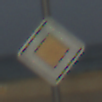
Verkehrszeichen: Vorfahrtsstrasse
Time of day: MorningAfternoon
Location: Outdoor (Suburban)
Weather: PartlyCloudy
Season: NotSpecified
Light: Natural